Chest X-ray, AP view. Patient: 24 years old, sex M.
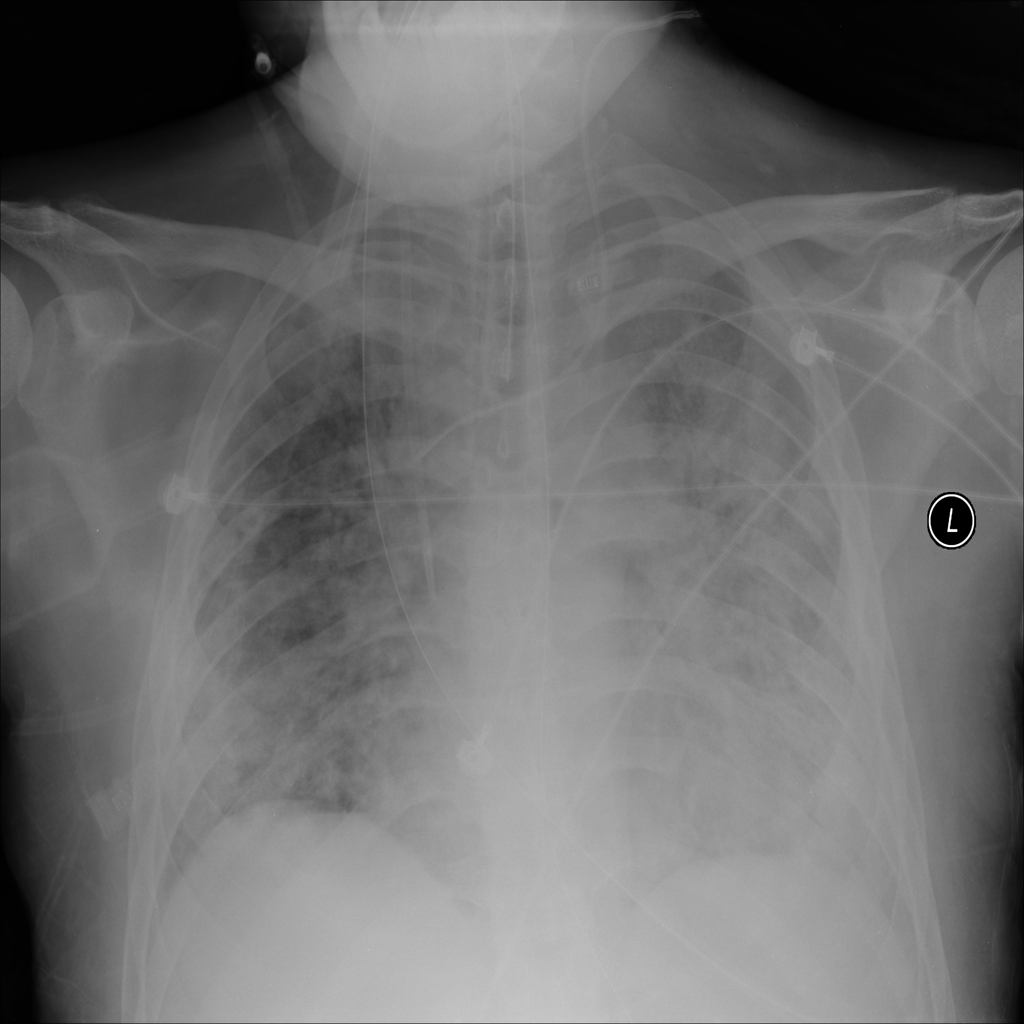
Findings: No Finding